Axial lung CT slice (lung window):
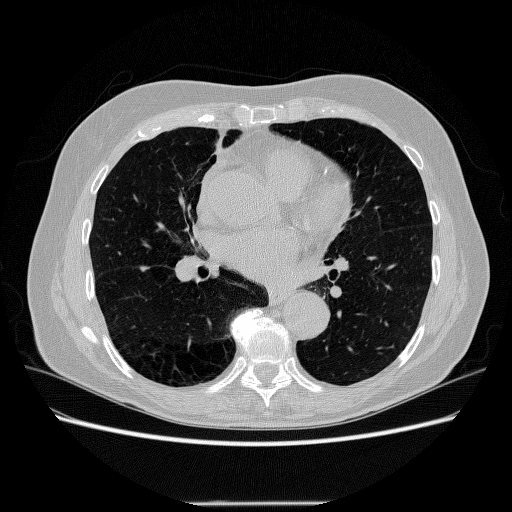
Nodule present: yes
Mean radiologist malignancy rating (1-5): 3